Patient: sex F, age 67
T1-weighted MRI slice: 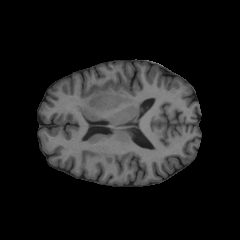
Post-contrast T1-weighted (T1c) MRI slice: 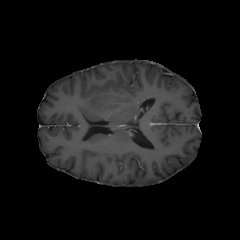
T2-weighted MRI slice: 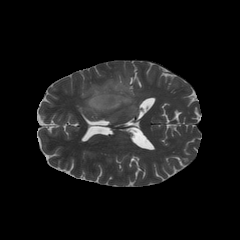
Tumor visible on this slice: yes
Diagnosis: Glioblastoma, IDH-wildtype
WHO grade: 4